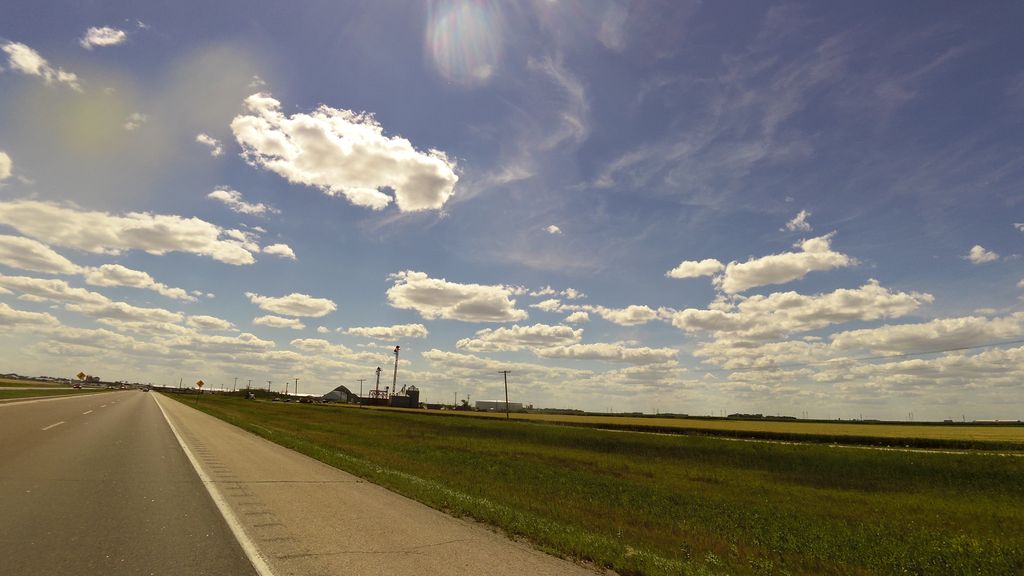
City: winnipeg